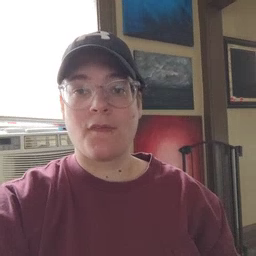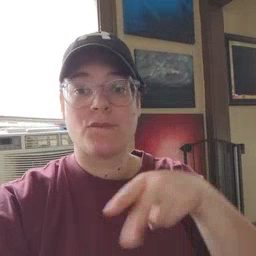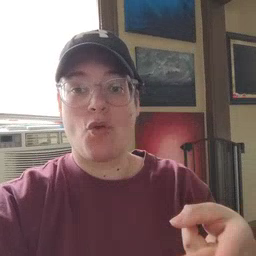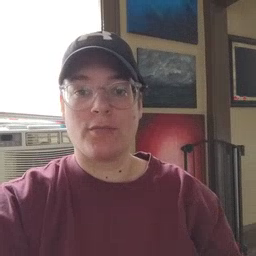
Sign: fall